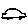
Label: car